Question: I am using Fluent Validation inside a NancyFX application.
Installed using the nuget package: 'Nancy.Validation.FluentValidation'
I wrote my own property Validator class and have done a localization of the error message which can be obtained via the 'Strings.invalid_ip' property.
All other localizations work fine within my project, the exception is Fluent Validation which can't find any properties on the 'Strings' resource manager class.
'''
namespace LmsNg.Validators
{
public class IsIpAddressValidator : PropertyValidator
{
public IsIpAddressValidator()
: base(() => Strings.invalid_ip)
//also tried another overload, but the same exception happens
//base("invalid_ip", typeof(Strings))
{
}
protected override bool IsValid(PropertyValidatorContext context)
{
var ip = context.PropertyValue as string;
IPAddress address;
if (ip != null && IPAddress.TryParse(ip, out address))
{
return true;
}
return false;
}
}
}
'''

Once 'IsIpAddressValidator' gets used and when validation returns false I get an exception.
An exception of type 'System.InvalidOperationException' occurred in FluentValidation.dll but was not handled in user code
'System.InvalidOperationExcepction: Could not find a property named 'invalid_ip' on type 'LmsNg.Resources.Strings'.'
Stacktrace:
'''
at FluentValidation.Resources.StaticResourceAccessorBuilder.GetResourceAccessor(Type resourceType, String resourceName) in c:\Projects\FluentValidation\src\FluentValidation\Resources\IResourceAccessorBuilder.cs:line 29
at FluentValidation.Resources.LocalizedStringSource..ctor(Type resourceType, String resourceName, IResourceAccessorBuilder resourceAccessorBuilder) in c:\Projects\FluentValidation\src\FluentValidation\Resources\LocalizedStringSource.cs:line 42
at FluentValidation.Resources.LocalizedStringSource.CreateFromExpression(Expression'1 expression, IResourceAccessorBuilder resourceProviderSelectionStrategy) in c:\Projects\FluentValidation\src\FluentValidation\Resources\LocalizedStringSource.cs:line 66
at FluentValidation.Validators.PropertyValidator..ctor(Expression'1 errorMessageResourceSelector) in c:\Projects\FluentValidation\src\FluentValidation\Validators\PropertyValidator.cs:line 54
at LmsNg.Validators.IsIpAddressValidator..ctor() in d:\WorkSpace\VisualStudio\LmsNg\LmsNg\Validators\IsIpAddressValidator.cs:line 16
at LmsNg.Modules.Networks.NetworkValidator..ctor() in d:\WorkSpace\VisualStudio\LmsNg\LmsNg\Modules\Networks\NetworkValidator.cs:line 16
at lambda_method(Closure , Object[] )
at Nancy.TinyIoc.TinyIoCContainer.ConstructType(Type requestedType, Type implementationType, ConstructorInfo constructor, NamedParameterOverloads parameters, ResolveOptions options)
'''
Is the 'Build Action' of my '.resx' files incorrect? I tried a couple of combiniations but the same error still happens.
Thank you.
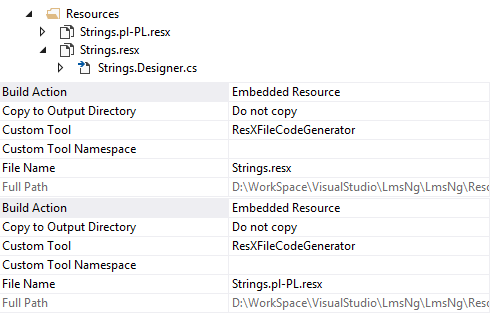
Answer: So, by default the '.resx' files generate '.cs' files that contain the 'internal' modifier on classes/fields.
Which means these are not accessible from a different assembly, in this case 'FluentValidation.dll'.
Changing the 'Custom Tool' of each '.resx' file in the properties pane
from: 'ResXFileCodeGenerator'
to: 'PublicResXFileCodeGenerator'
helped with the problem since now the code that gets generated contains a 'public' modifier instead of 'internal'.